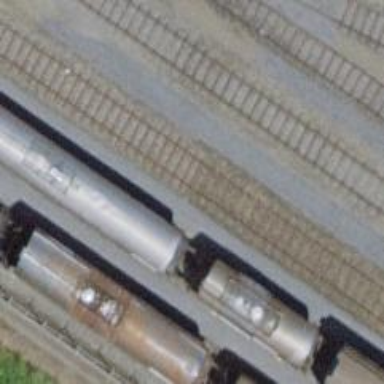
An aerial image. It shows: Railway buffer stop.